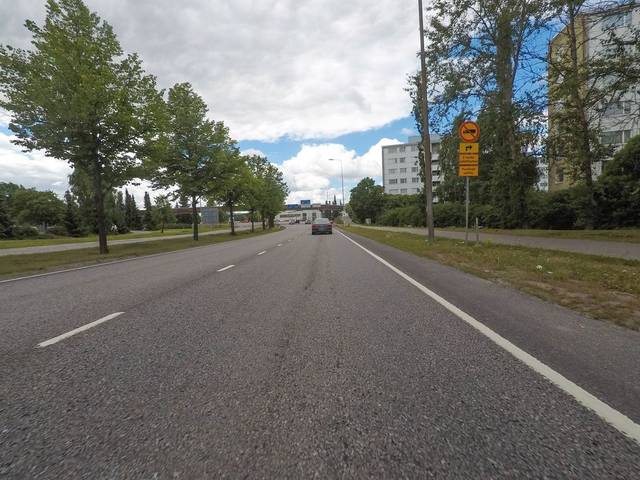
Region: Finland
Coordinates: 60.487, 22.171